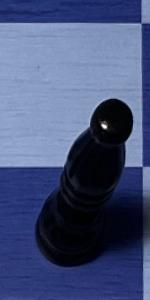
Label: Bishop_Black